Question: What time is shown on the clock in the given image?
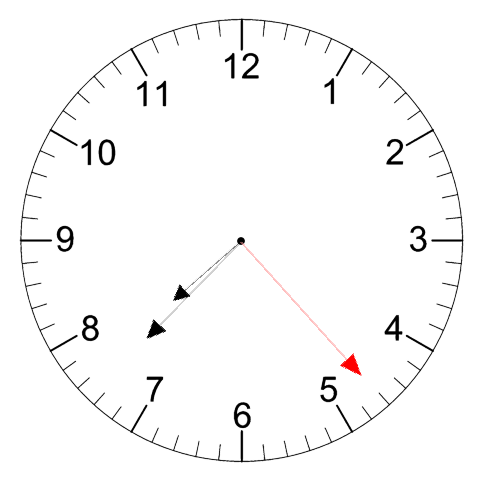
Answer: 07:37:23